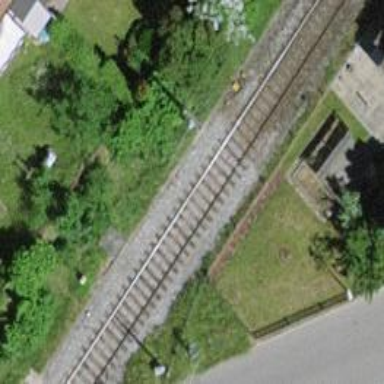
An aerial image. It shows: Railway with electrified contact lines.